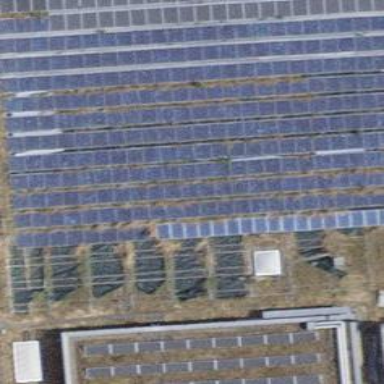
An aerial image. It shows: Solar power generator.